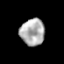
Tissue: prostate
Cell type: Epithelial cells
Senescence score: 0.3497
Nuclear area (px): 644
Mean DAPI intensity: 173.859